Interaction volume radius: 5 \u00c5
Interaction volume height: 20 \u00c5
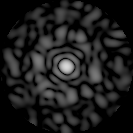
Disorder parameter: 0.8294